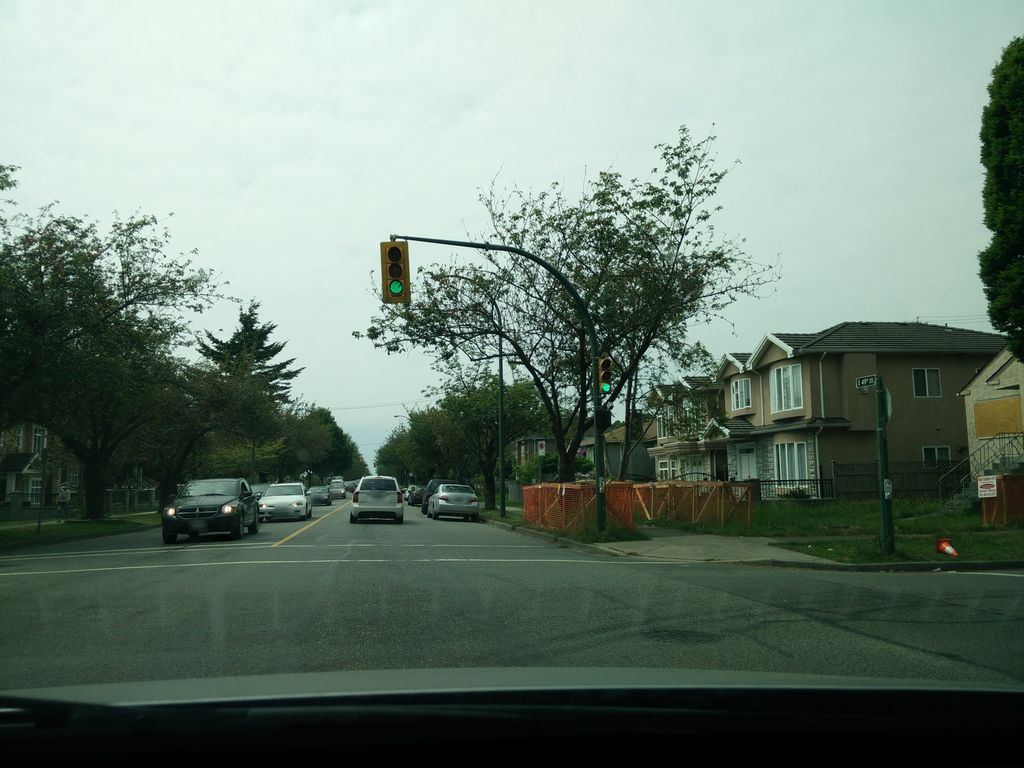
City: vancouver